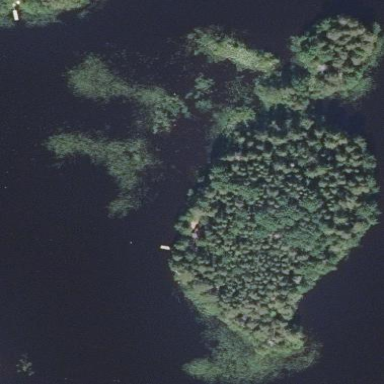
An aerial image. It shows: Islet surrounded by woodland.